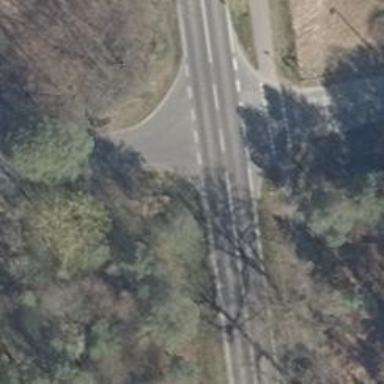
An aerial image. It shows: Road with "give way" sign.